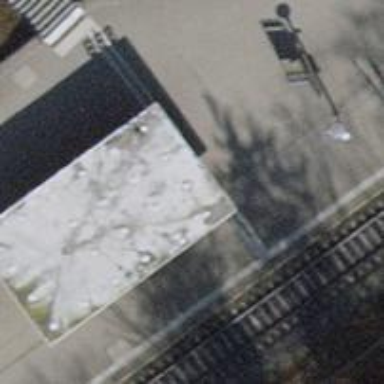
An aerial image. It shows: Public transport station located at railway halt.